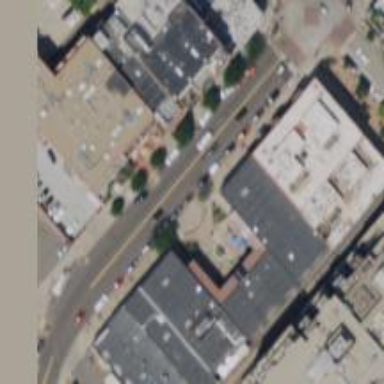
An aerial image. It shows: Building with brown roof. The brown color adds warm touch to the structure.